RGB frame:
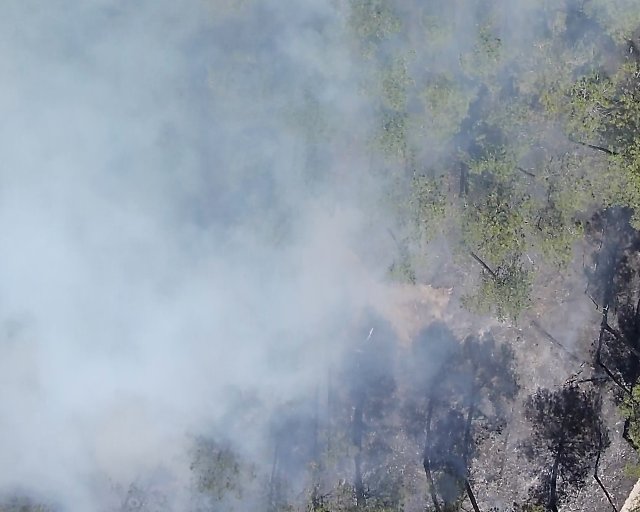
Thermal frame:
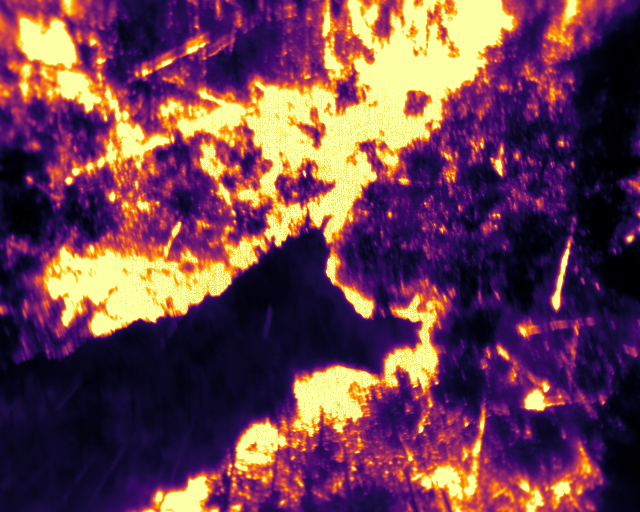
Captured: 2026-02-27 02:38:52
Pixels at or above 80 °C: 177785 (fraction of frame: 0.5426)